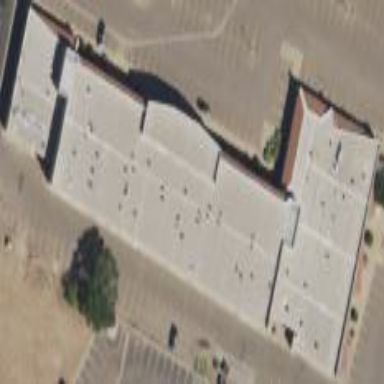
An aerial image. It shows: Commercial building.